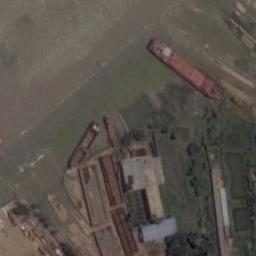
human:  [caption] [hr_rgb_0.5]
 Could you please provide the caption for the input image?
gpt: Several bulk carriers docked at the dock with powdery materials and green plants .

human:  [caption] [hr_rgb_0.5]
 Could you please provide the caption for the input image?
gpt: There are two ships on the shore next to buildings and trees .

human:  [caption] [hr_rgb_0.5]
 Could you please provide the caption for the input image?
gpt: The ship is docked at the dock and the water is yellow .

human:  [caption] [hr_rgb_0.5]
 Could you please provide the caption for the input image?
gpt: There are many trees beside the ships .

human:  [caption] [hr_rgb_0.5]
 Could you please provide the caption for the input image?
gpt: There are several ships on the river .